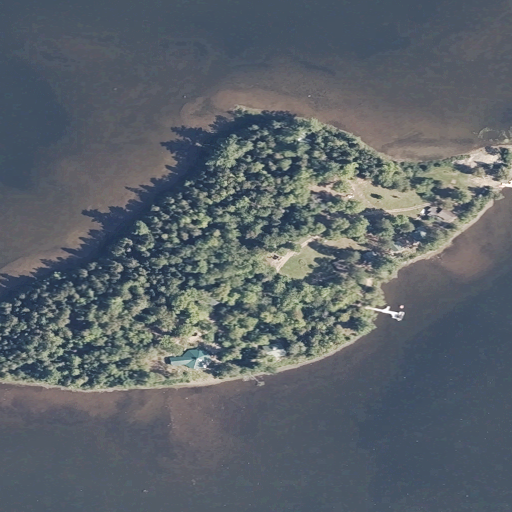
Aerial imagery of island in Maine named Zella Island containing open water, mixed forest, evergreen forest, herbaceous wetlands, pasture, grassland, and low intensity development